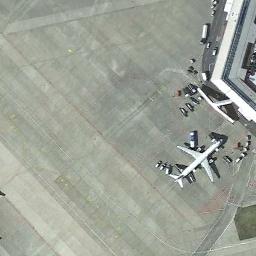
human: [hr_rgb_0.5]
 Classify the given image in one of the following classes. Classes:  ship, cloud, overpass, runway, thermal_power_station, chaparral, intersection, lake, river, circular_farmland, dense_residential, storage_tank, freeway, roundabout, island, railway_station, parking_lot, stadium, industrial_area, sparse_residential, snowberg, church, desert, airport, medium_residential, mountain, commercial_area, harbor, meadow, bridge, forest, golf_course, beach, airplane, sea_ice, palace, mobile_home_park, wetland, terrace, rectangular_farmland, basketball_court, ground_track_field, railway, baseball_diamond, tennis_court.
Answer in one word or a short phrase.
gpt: airplane